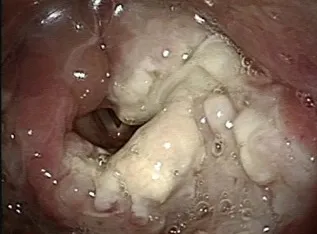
(A) Endoscopic findings of the laryngeal lesion of CD4+T-cell lymphoproliferative disease (LPD) lesion in case 4 prior to cancer chemotherapy.
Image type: endoscopy (gi_endoscopy)